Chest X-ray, PA view. Patient: 73 years old, sex F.
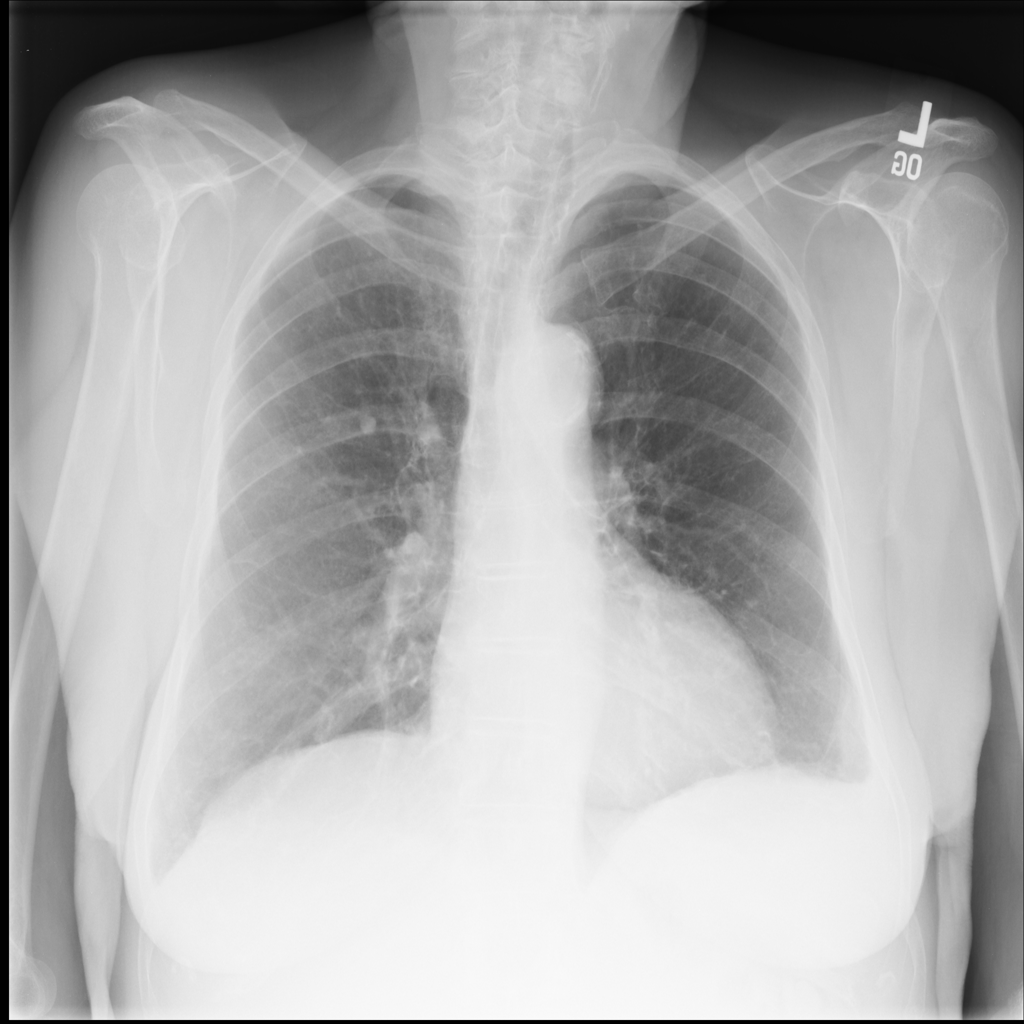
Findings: Atelectasis